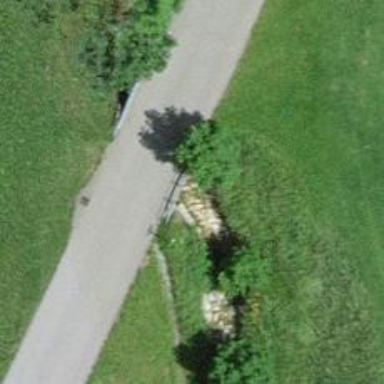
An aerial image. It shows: Culvert tunnel.